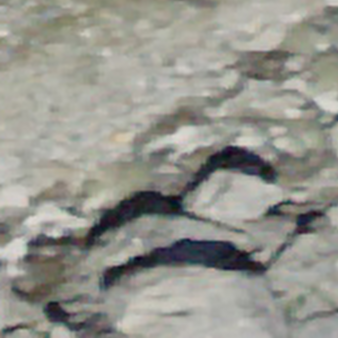
Label: bouldering_area